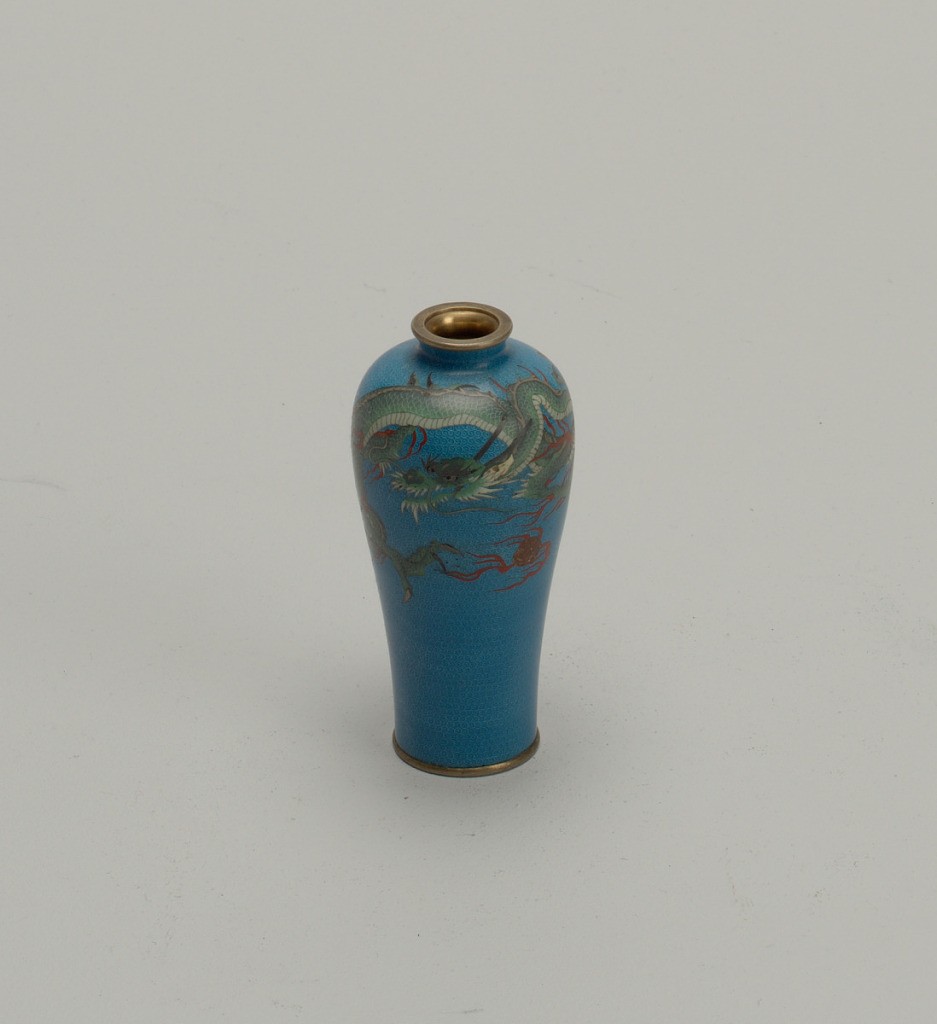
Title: Vase
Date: Late 19th century
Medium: cloisonné enamel
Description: Slender gallipot shape, with green and white dragon pursuing the flaming pearl, in aventurine enamel, on a blackground of blue, scrolled with silver wire. Neck and foot mounted in brass. Yellow counterenamel.